Question: I have a 5 textboxes that can input only numbers. I used '/^[1-9][0-9]+$/', but what I need is if single digit is zero allow it.

Just like the picture above, I have 5 textboxes if 1 of the textbox is already equal the quantity the other textbox should allow a zero value. It can't be greater or lower than in quantity.
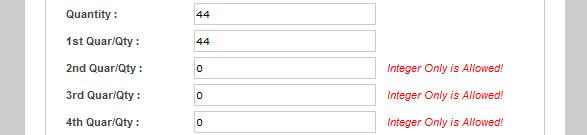
Answer: Try a or condition
'''
/^([1-9][0-9]*|0)$/
'''